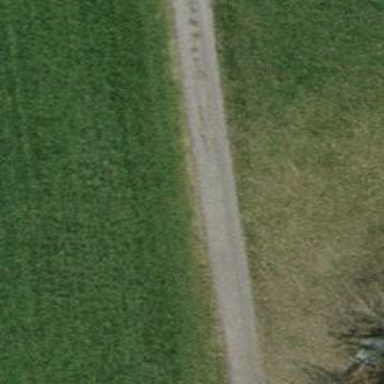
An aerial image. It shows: Grassy track with grade3 tracktype.